Current action and preconditions to check: path_clear

Your task: For each precondition in the list above, predict whether it will hold at this action.

Consider the current scene as observed from the mobile robot's camera, and analyze the predicted future states of all dynamic agents (e.g., people, animals, vehicles, or any moving entities) within the NEXT SECOND.

IMPORTANT: Only answer "very likely" if you are absolutely certain—based on strong, clear evidence—that a dynamic agent will violate the precondition in the predicted future state. Do NOT answer "very likely" for unlikely, ambiguous, or low-probability risks.

Ask yourself for each precondition: Is there a high probability, with clear and convincing evidence, that the predicted future states of any dynamic agent will interfere with the predicted future state of the currently executing action within the NEXT SECOND, causing that precondition to fail?

Assess the risk level based on these predictions. Use "likely" or "very likely" if motions create a clear risk of interference.

Use "neutral" or "improbable" if agents are nearby but their predicted paths are clearly diverging or non-conflicting.

Failure Risk Categories: "very improbable", "improbable", "neutral", "likely", "very likely"

Answer Format: Output ONLY the probability_of_failure value from these categories: "very improbable", "improbable", "neutral", "likely", "very likely"

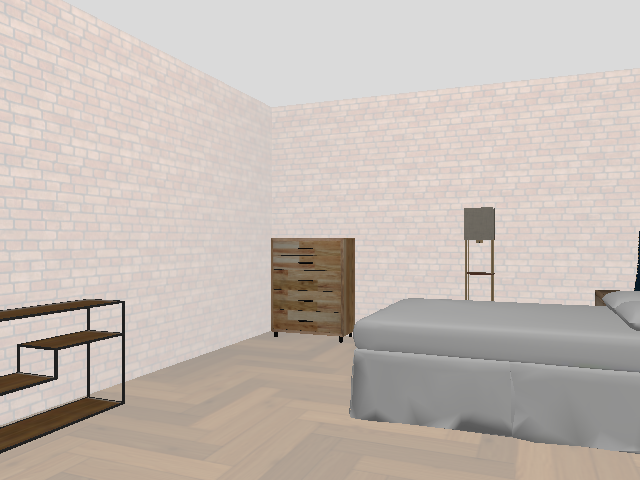

Answer: very improbable